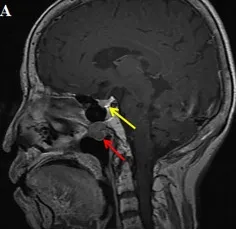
Imaging of MRI and CT. T1-weighted sagittal.
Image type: radiology (mri)